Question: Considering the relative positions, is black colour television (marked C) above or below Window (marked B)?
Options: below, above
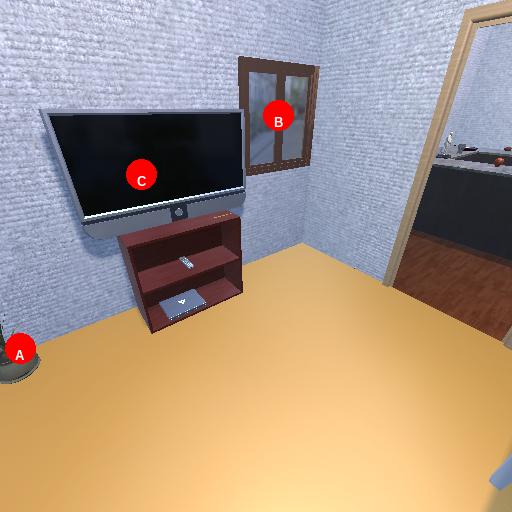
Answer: below